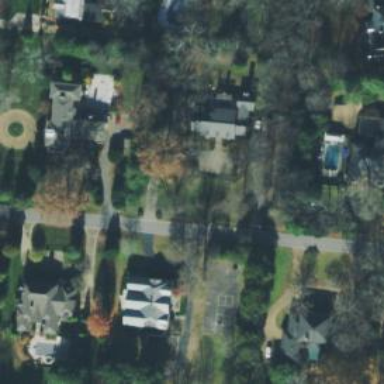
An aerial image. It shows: Driveway.